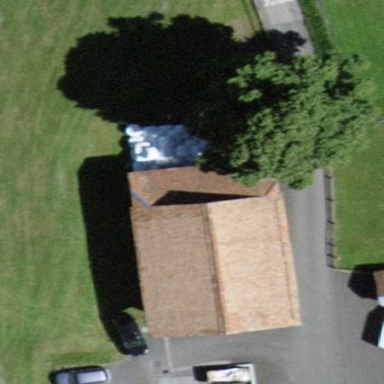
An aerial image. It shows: Rural barn.